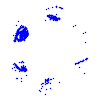
Particle: pion